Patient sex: M
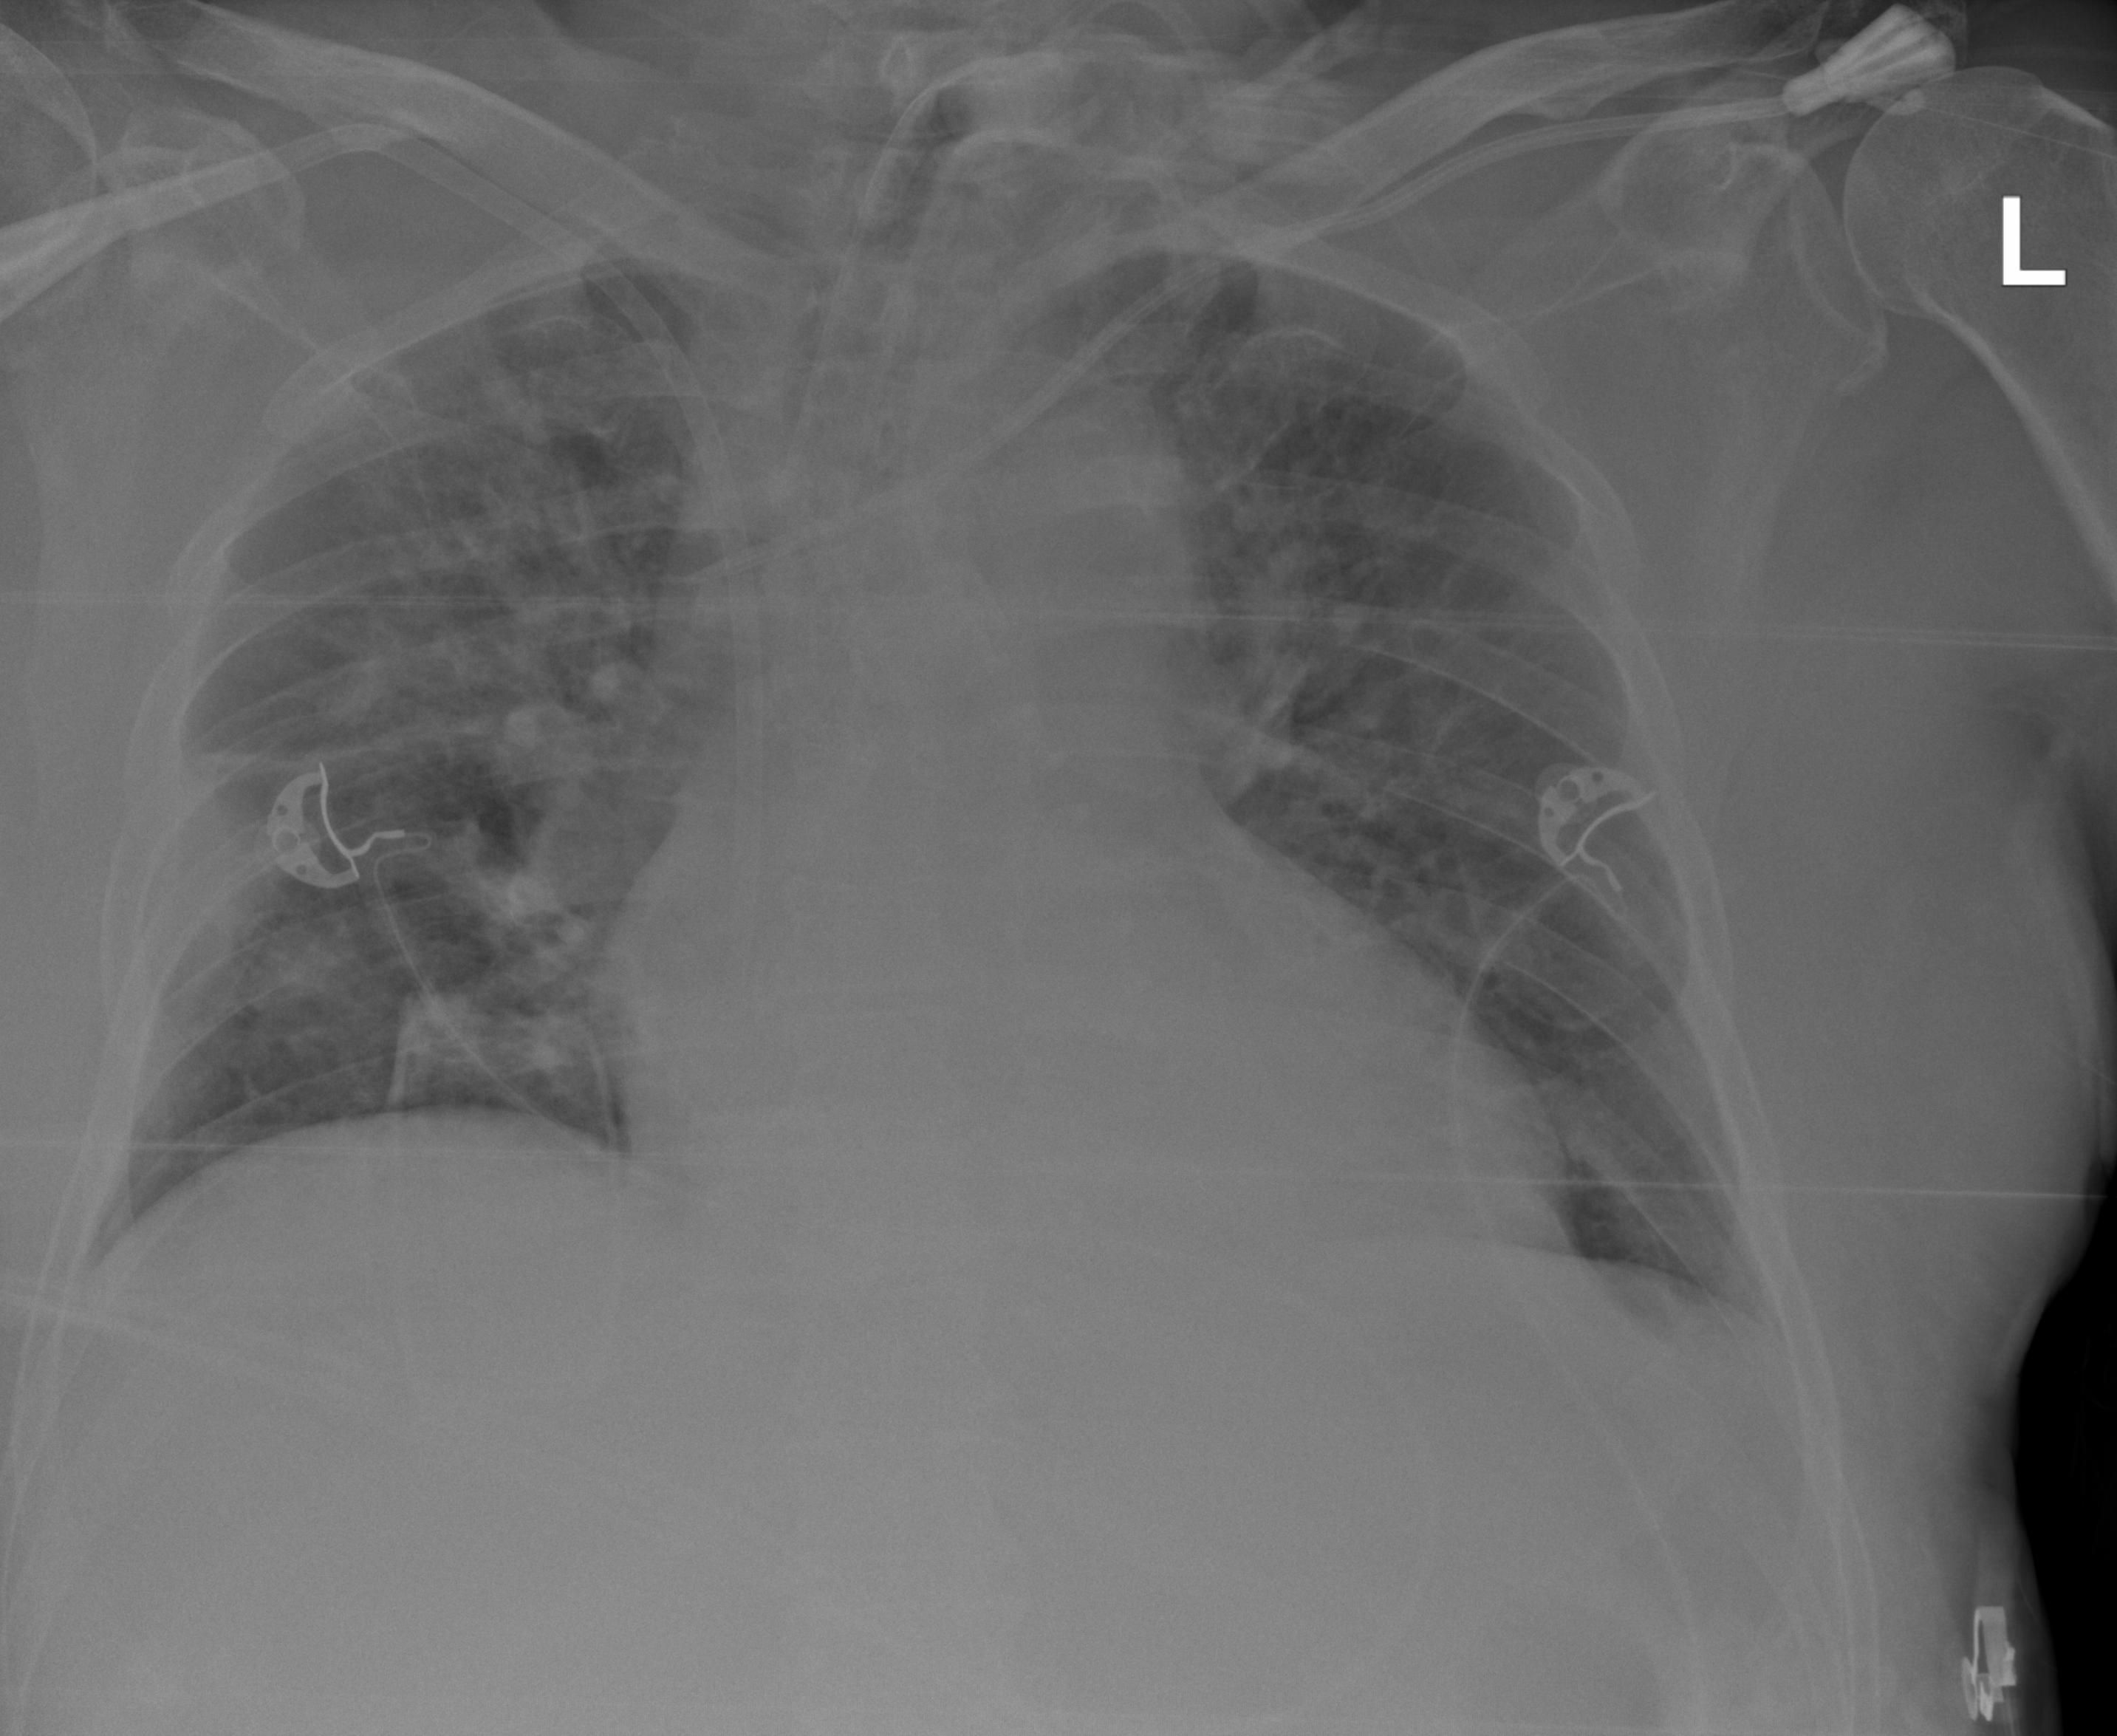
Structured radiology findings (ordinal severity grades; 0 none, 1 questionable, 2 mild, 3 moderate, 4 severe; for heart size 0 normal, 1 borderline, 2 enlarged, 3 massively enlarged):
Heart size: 2
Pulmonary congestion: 2
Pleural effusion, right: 0
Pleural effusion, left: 0
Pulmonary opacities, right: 3
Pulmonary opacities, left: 2
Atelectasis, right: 2
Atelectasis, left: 0